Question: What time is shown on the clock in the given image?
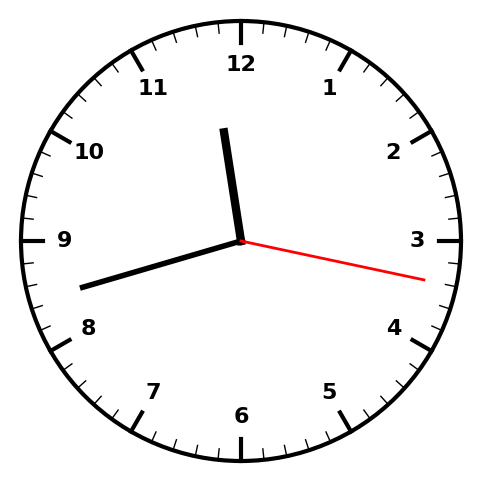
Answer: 11:42:17